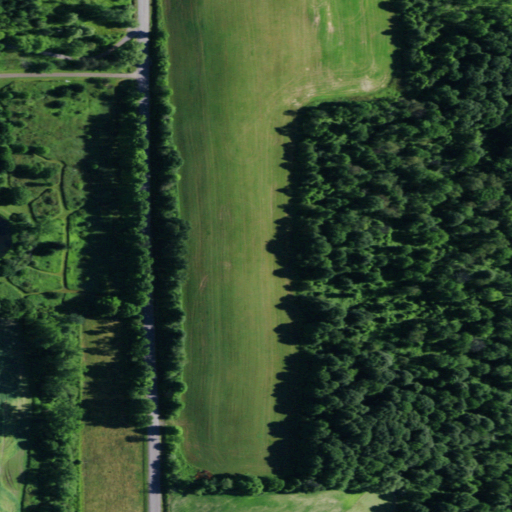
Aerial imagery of mountain in New York named Doyle Hill containing pasture, deciduous forest, open development, mixed forest, cultivated crops, and low intensity development